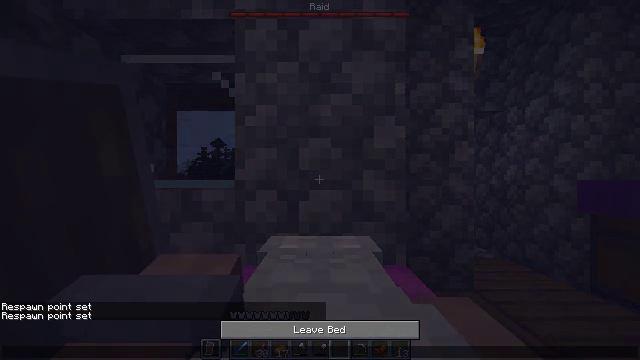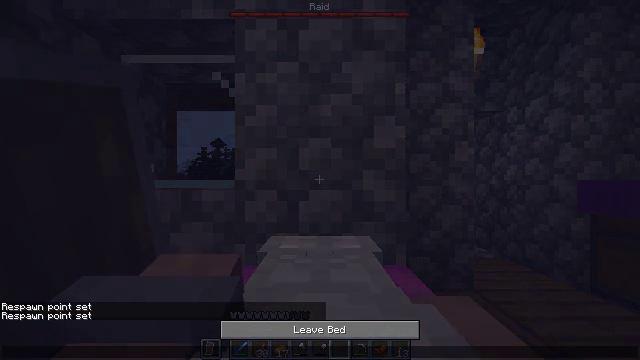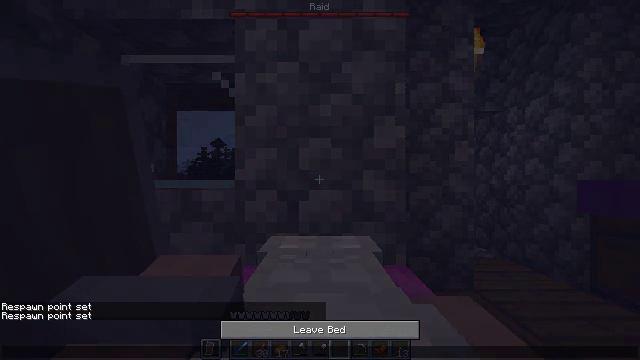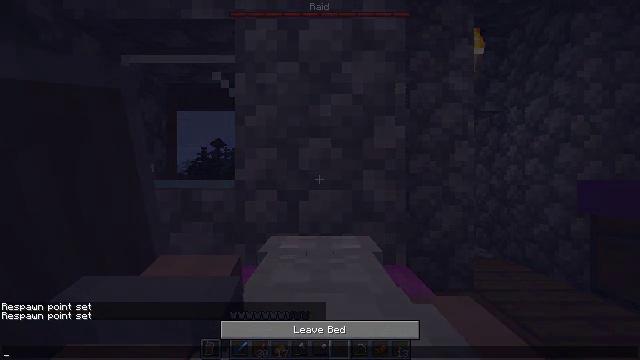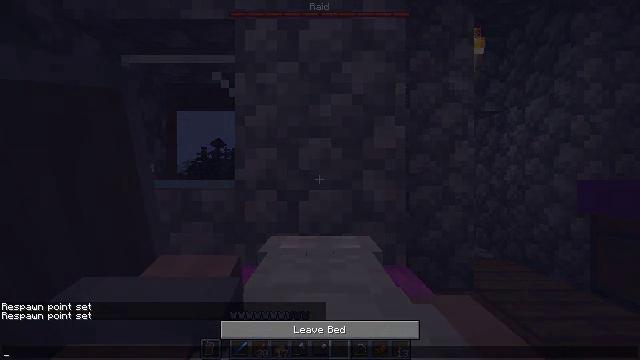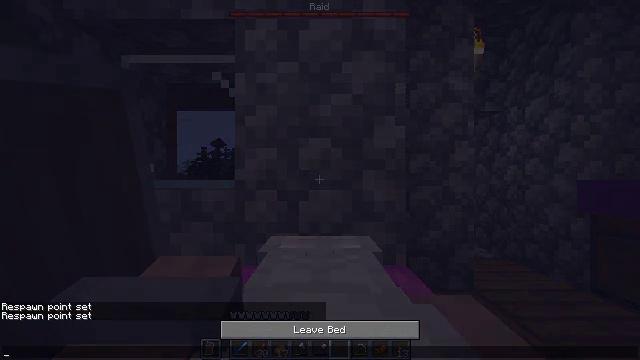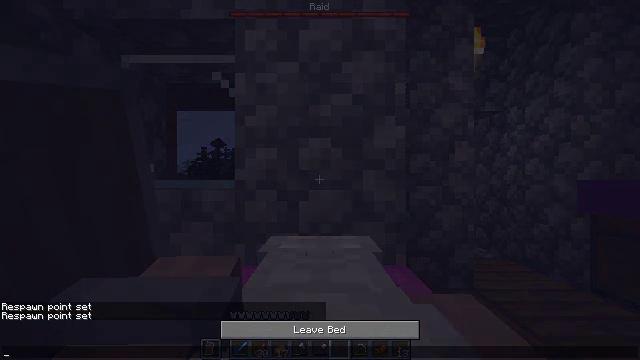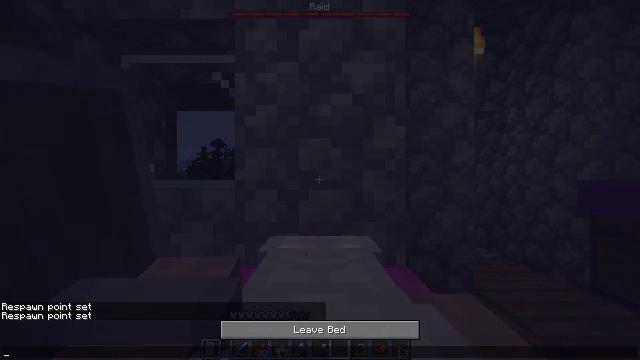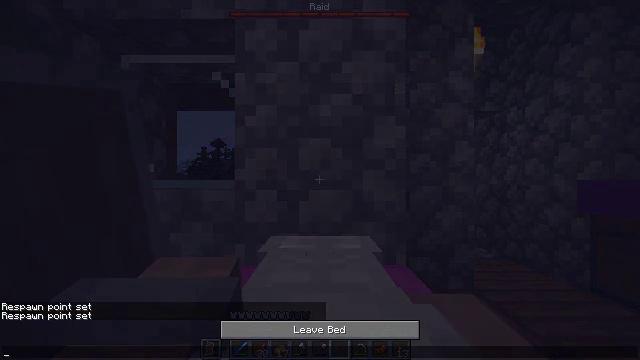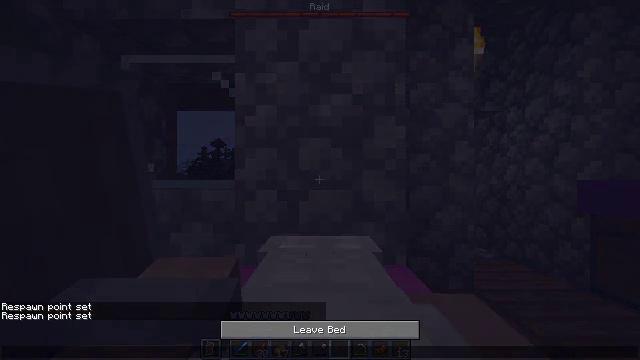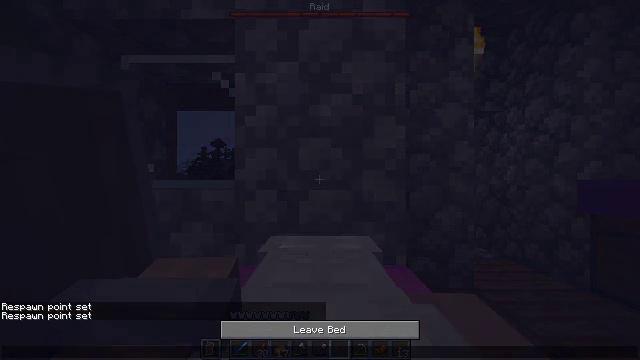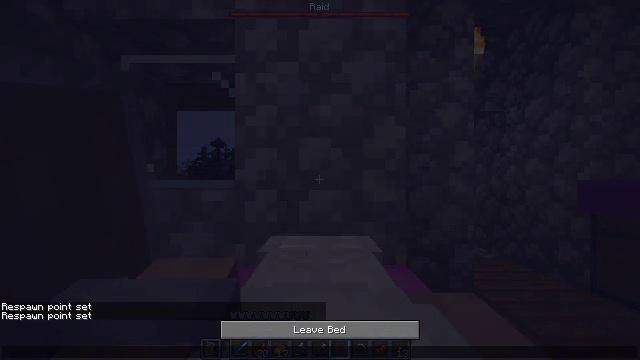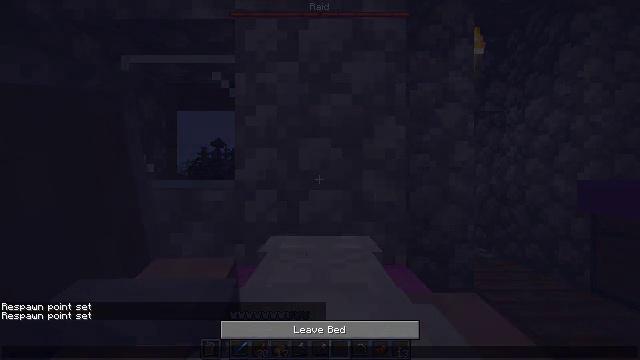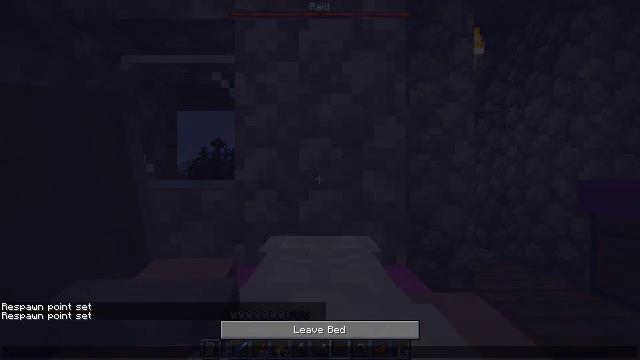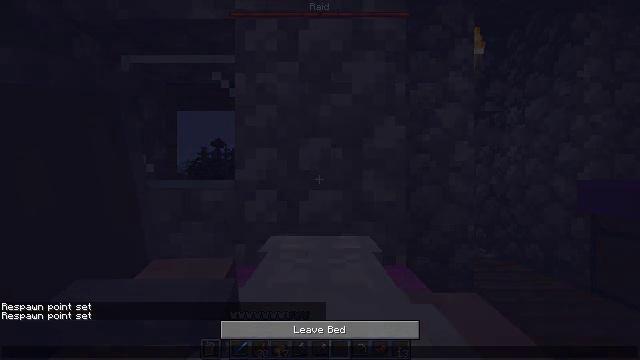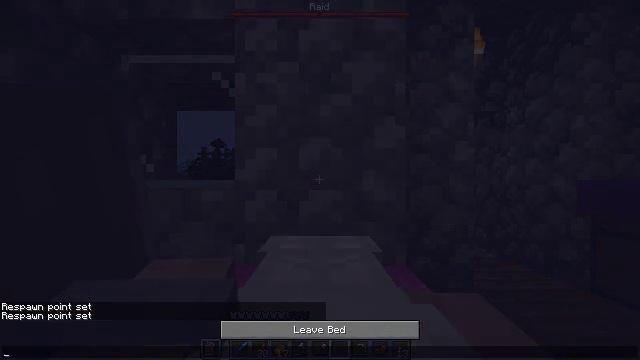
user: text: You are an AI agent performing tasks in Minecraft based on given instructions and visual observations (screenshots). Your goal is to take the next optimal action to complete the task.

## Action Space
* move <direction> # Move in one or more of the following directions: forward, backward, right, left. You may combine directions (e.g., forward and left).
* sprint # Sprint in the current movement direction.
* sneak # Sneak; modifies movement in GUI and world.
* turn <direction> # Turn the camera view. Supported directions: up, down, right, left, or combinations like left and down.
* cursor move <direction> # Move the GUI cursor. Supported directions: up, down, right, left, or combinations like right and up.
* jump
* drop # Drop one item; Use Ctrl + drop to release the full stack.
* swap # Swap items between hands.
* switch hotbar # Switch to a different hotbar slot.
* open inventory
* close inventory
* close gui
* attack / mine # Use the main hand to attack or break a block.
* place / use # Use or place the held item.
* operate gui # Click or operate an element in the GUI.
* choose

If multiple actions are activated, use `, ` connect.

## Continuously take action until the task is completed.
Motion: motion action
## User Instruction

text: Gather the magenta bed back to inventory.
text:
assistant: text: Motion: no_op
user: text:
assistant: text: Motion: no_op
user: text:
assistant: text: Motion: no_op
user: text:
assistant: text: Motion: no_op
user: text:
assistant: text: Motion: no_op
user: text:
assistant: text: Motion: no_op
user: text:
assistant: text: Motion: no_op
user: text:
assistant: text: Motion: no_op
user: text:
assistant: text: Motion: no_op
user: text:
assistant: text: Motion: no_op
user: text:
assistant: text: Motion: no_op
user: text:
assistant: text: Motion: no_op
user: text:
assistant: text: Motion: no_op
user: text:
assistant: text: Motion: no_op
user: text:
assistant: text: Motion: no_op
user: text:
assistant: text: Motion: no_op
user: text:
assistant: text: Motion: no_op
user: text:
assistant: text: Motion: no_op
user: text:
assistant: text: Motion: no_op
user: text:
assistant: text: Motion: no_op
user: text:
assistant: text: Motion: close gui
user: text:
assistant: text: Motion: no_op
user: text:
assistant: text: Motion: no_op
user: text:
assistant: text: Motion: no_op
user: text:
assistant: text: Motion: no_op
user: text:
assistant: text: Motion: no_op
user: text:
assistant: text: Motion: no_op
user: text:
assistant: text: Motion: no_op
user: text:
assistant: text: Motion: no_op
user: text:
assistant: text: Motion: no_op